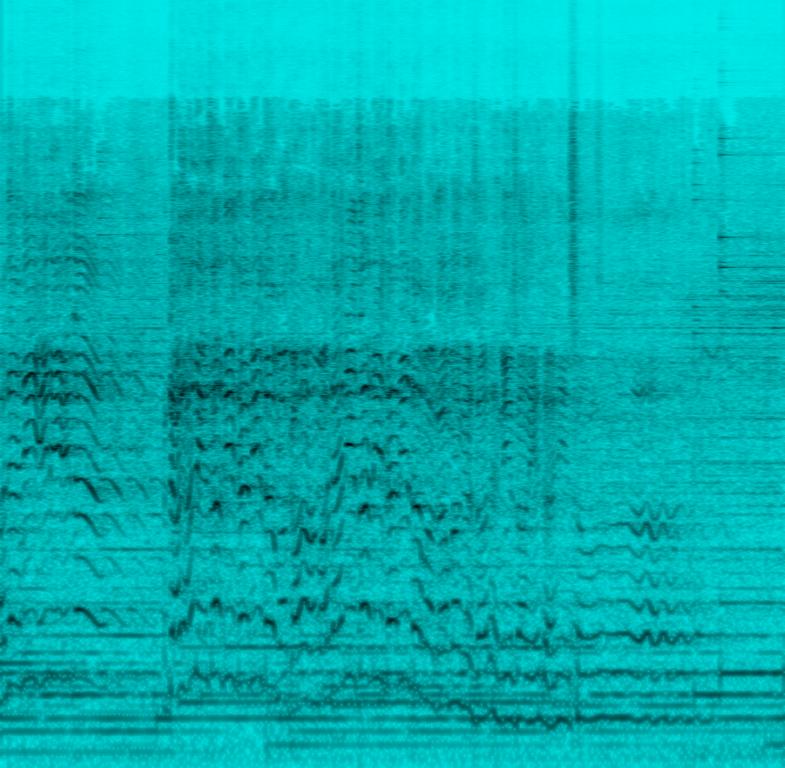
The low quality recording features a live performance of a folk song that consists of an echoing passionate male vocal singing over sustained strings melody, acoustic guitar melody and some crowd cheering and whistling sounds in the background. It sounds joyful, passionate and emotional overall.